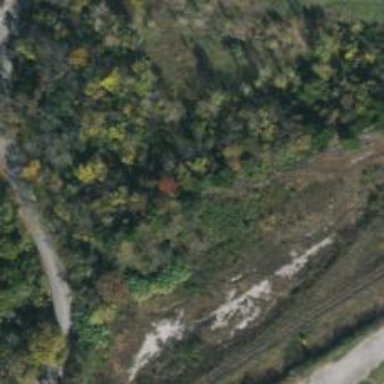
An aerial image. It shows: Abandoned railway.